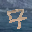
Label: 7